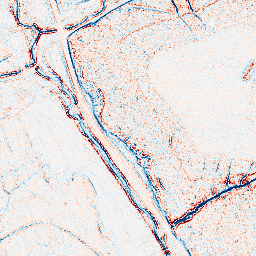
Category: edge_preserving
Decomposition family: bilateral
Decomposition parameters: d: 5
sigma_color: 100
sigma_space: 50
Upsampling method: sinc_blackman
Upsampling parameters: scale: 2
kernel_size: 16
Upsampling scale: 2